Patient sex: F
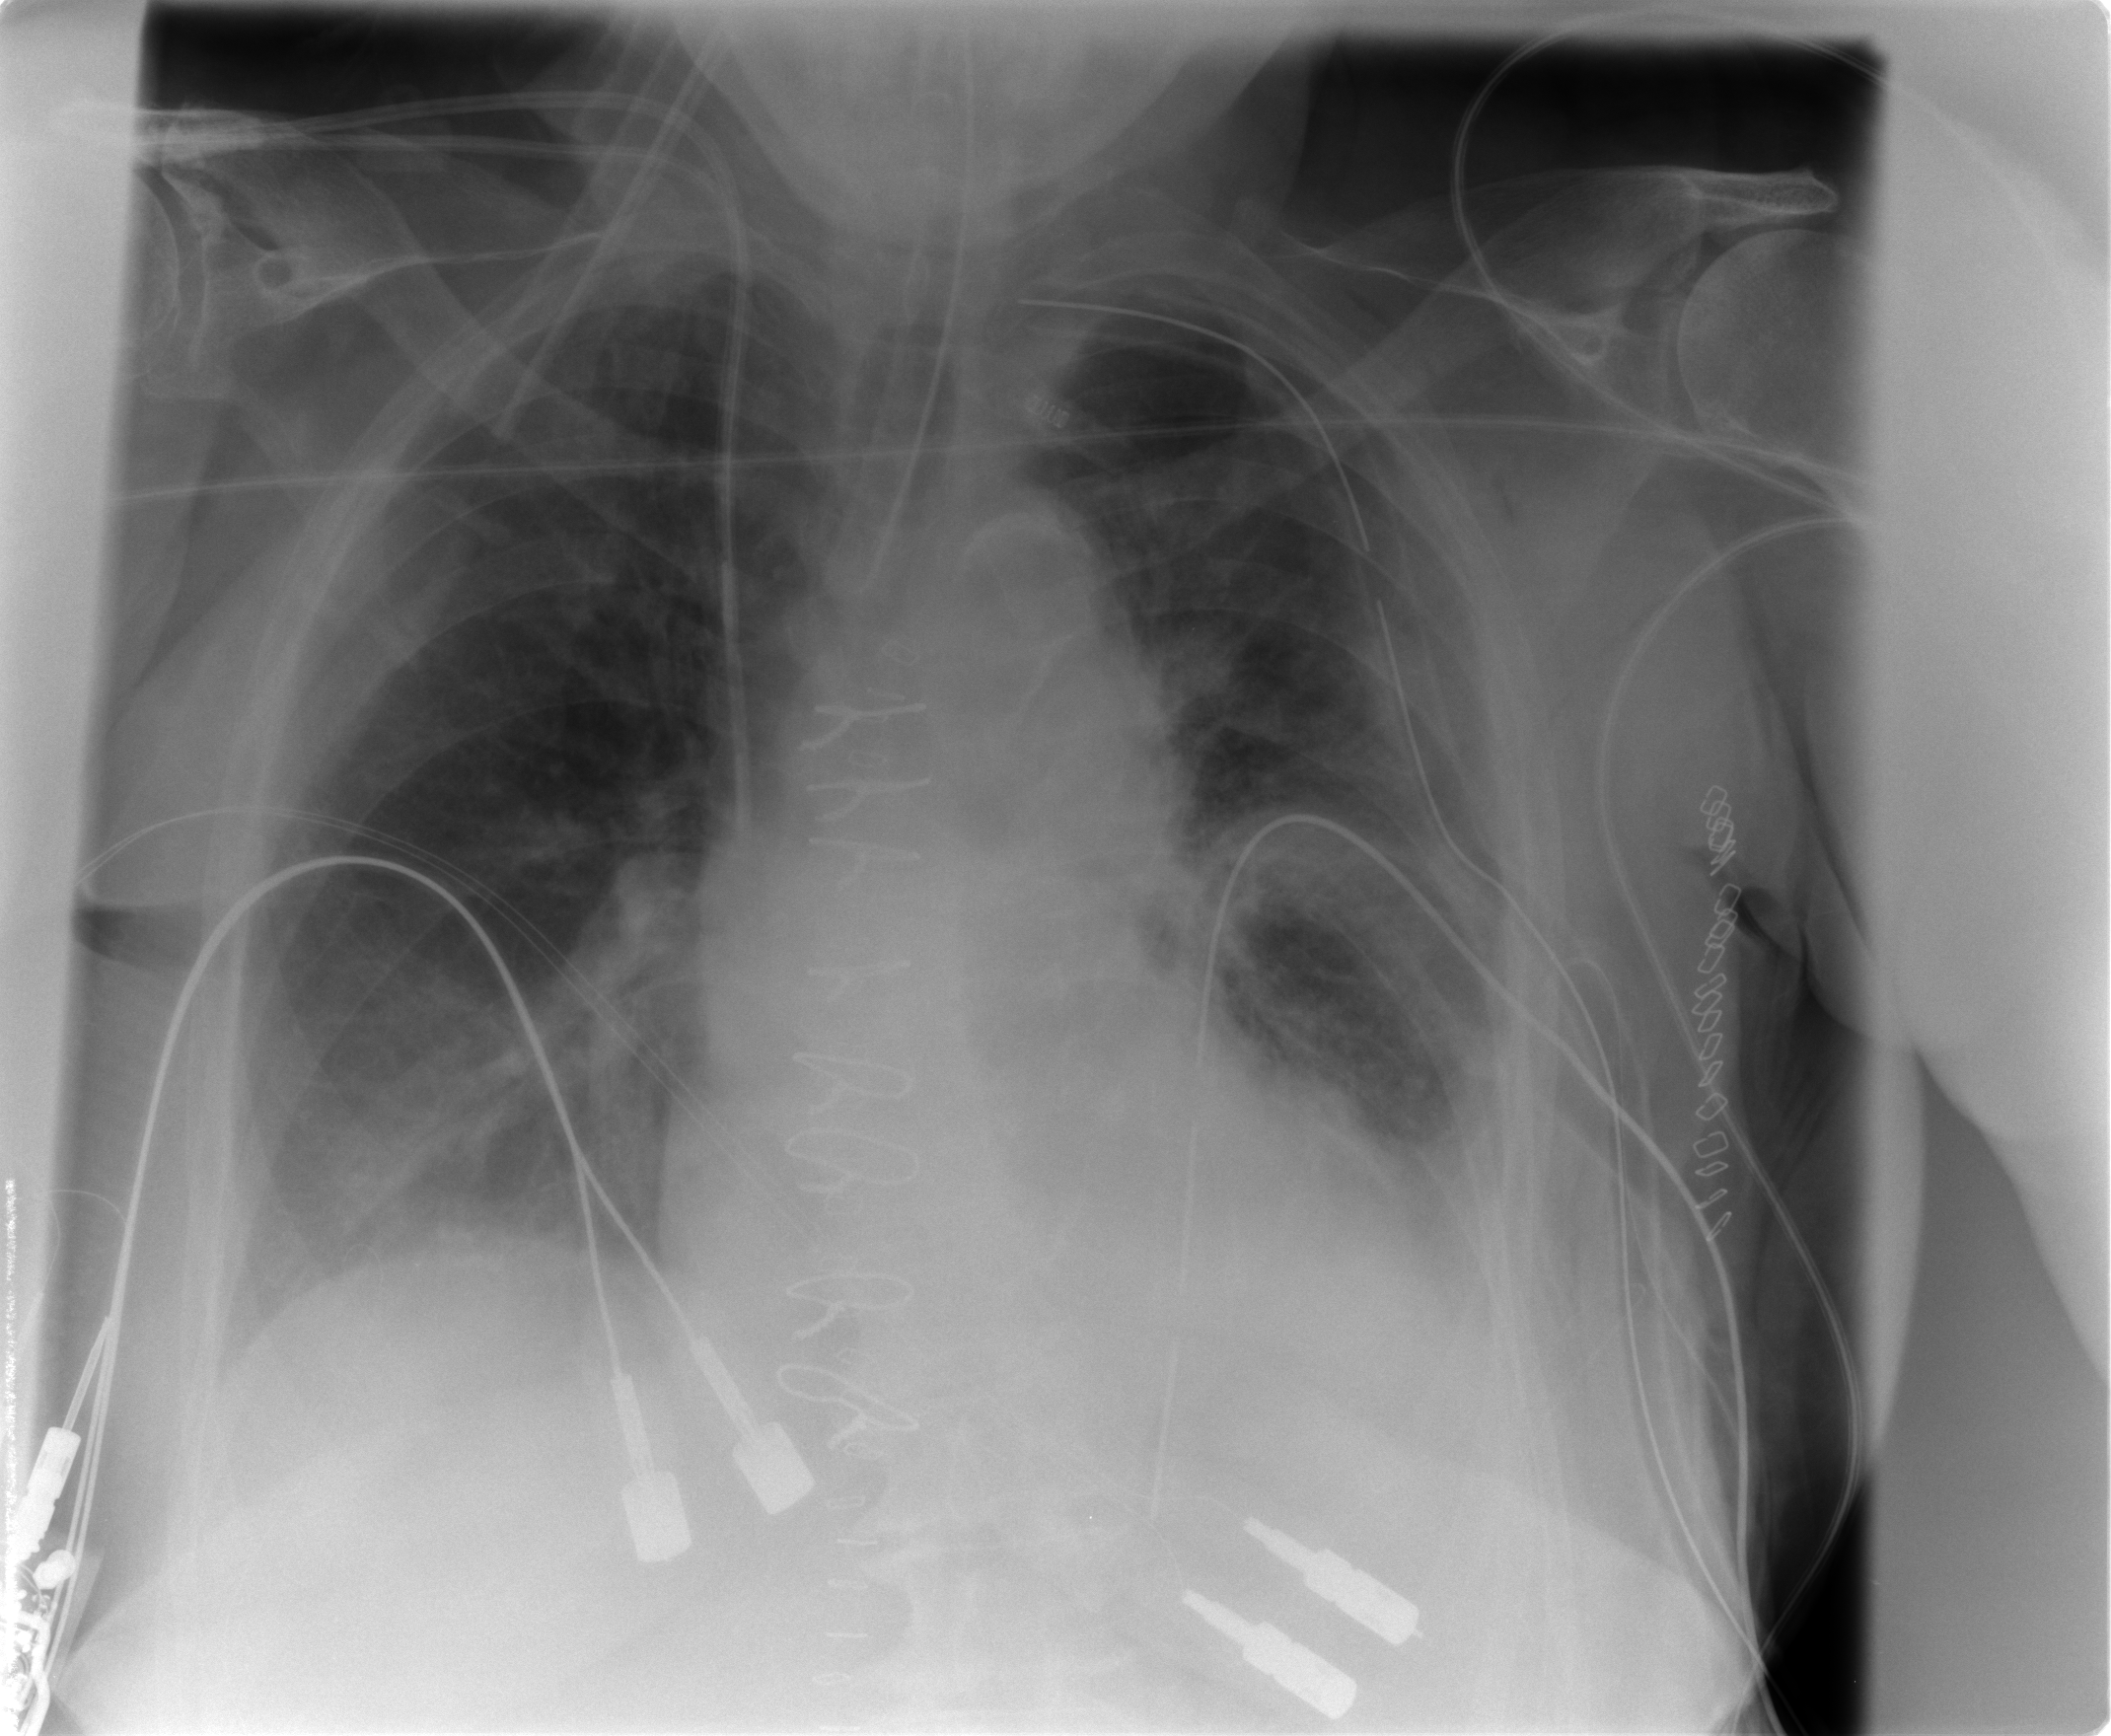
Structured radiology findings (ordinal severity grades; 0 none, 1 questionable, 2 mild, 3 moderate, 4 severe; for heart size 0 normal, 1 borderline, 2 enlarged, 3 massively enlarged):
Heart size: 2
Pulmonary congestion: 2
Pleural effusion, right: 2
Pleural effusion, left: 2
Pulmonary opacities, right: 0
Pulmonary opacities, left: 0
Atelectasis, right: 2
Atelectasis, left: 2